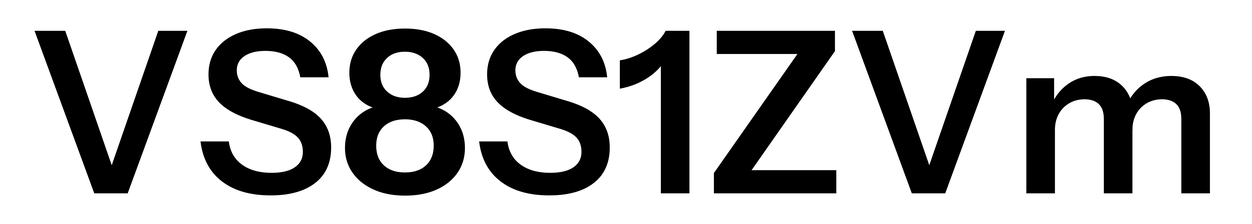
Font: InstrumentSans_SemiBold